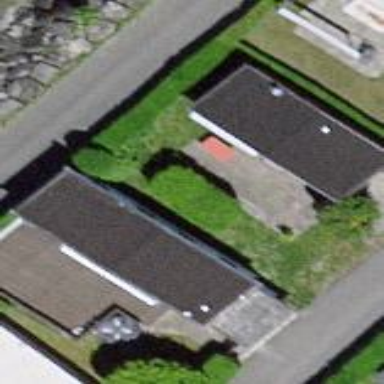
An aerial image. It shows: Static caravan building.